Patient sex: M
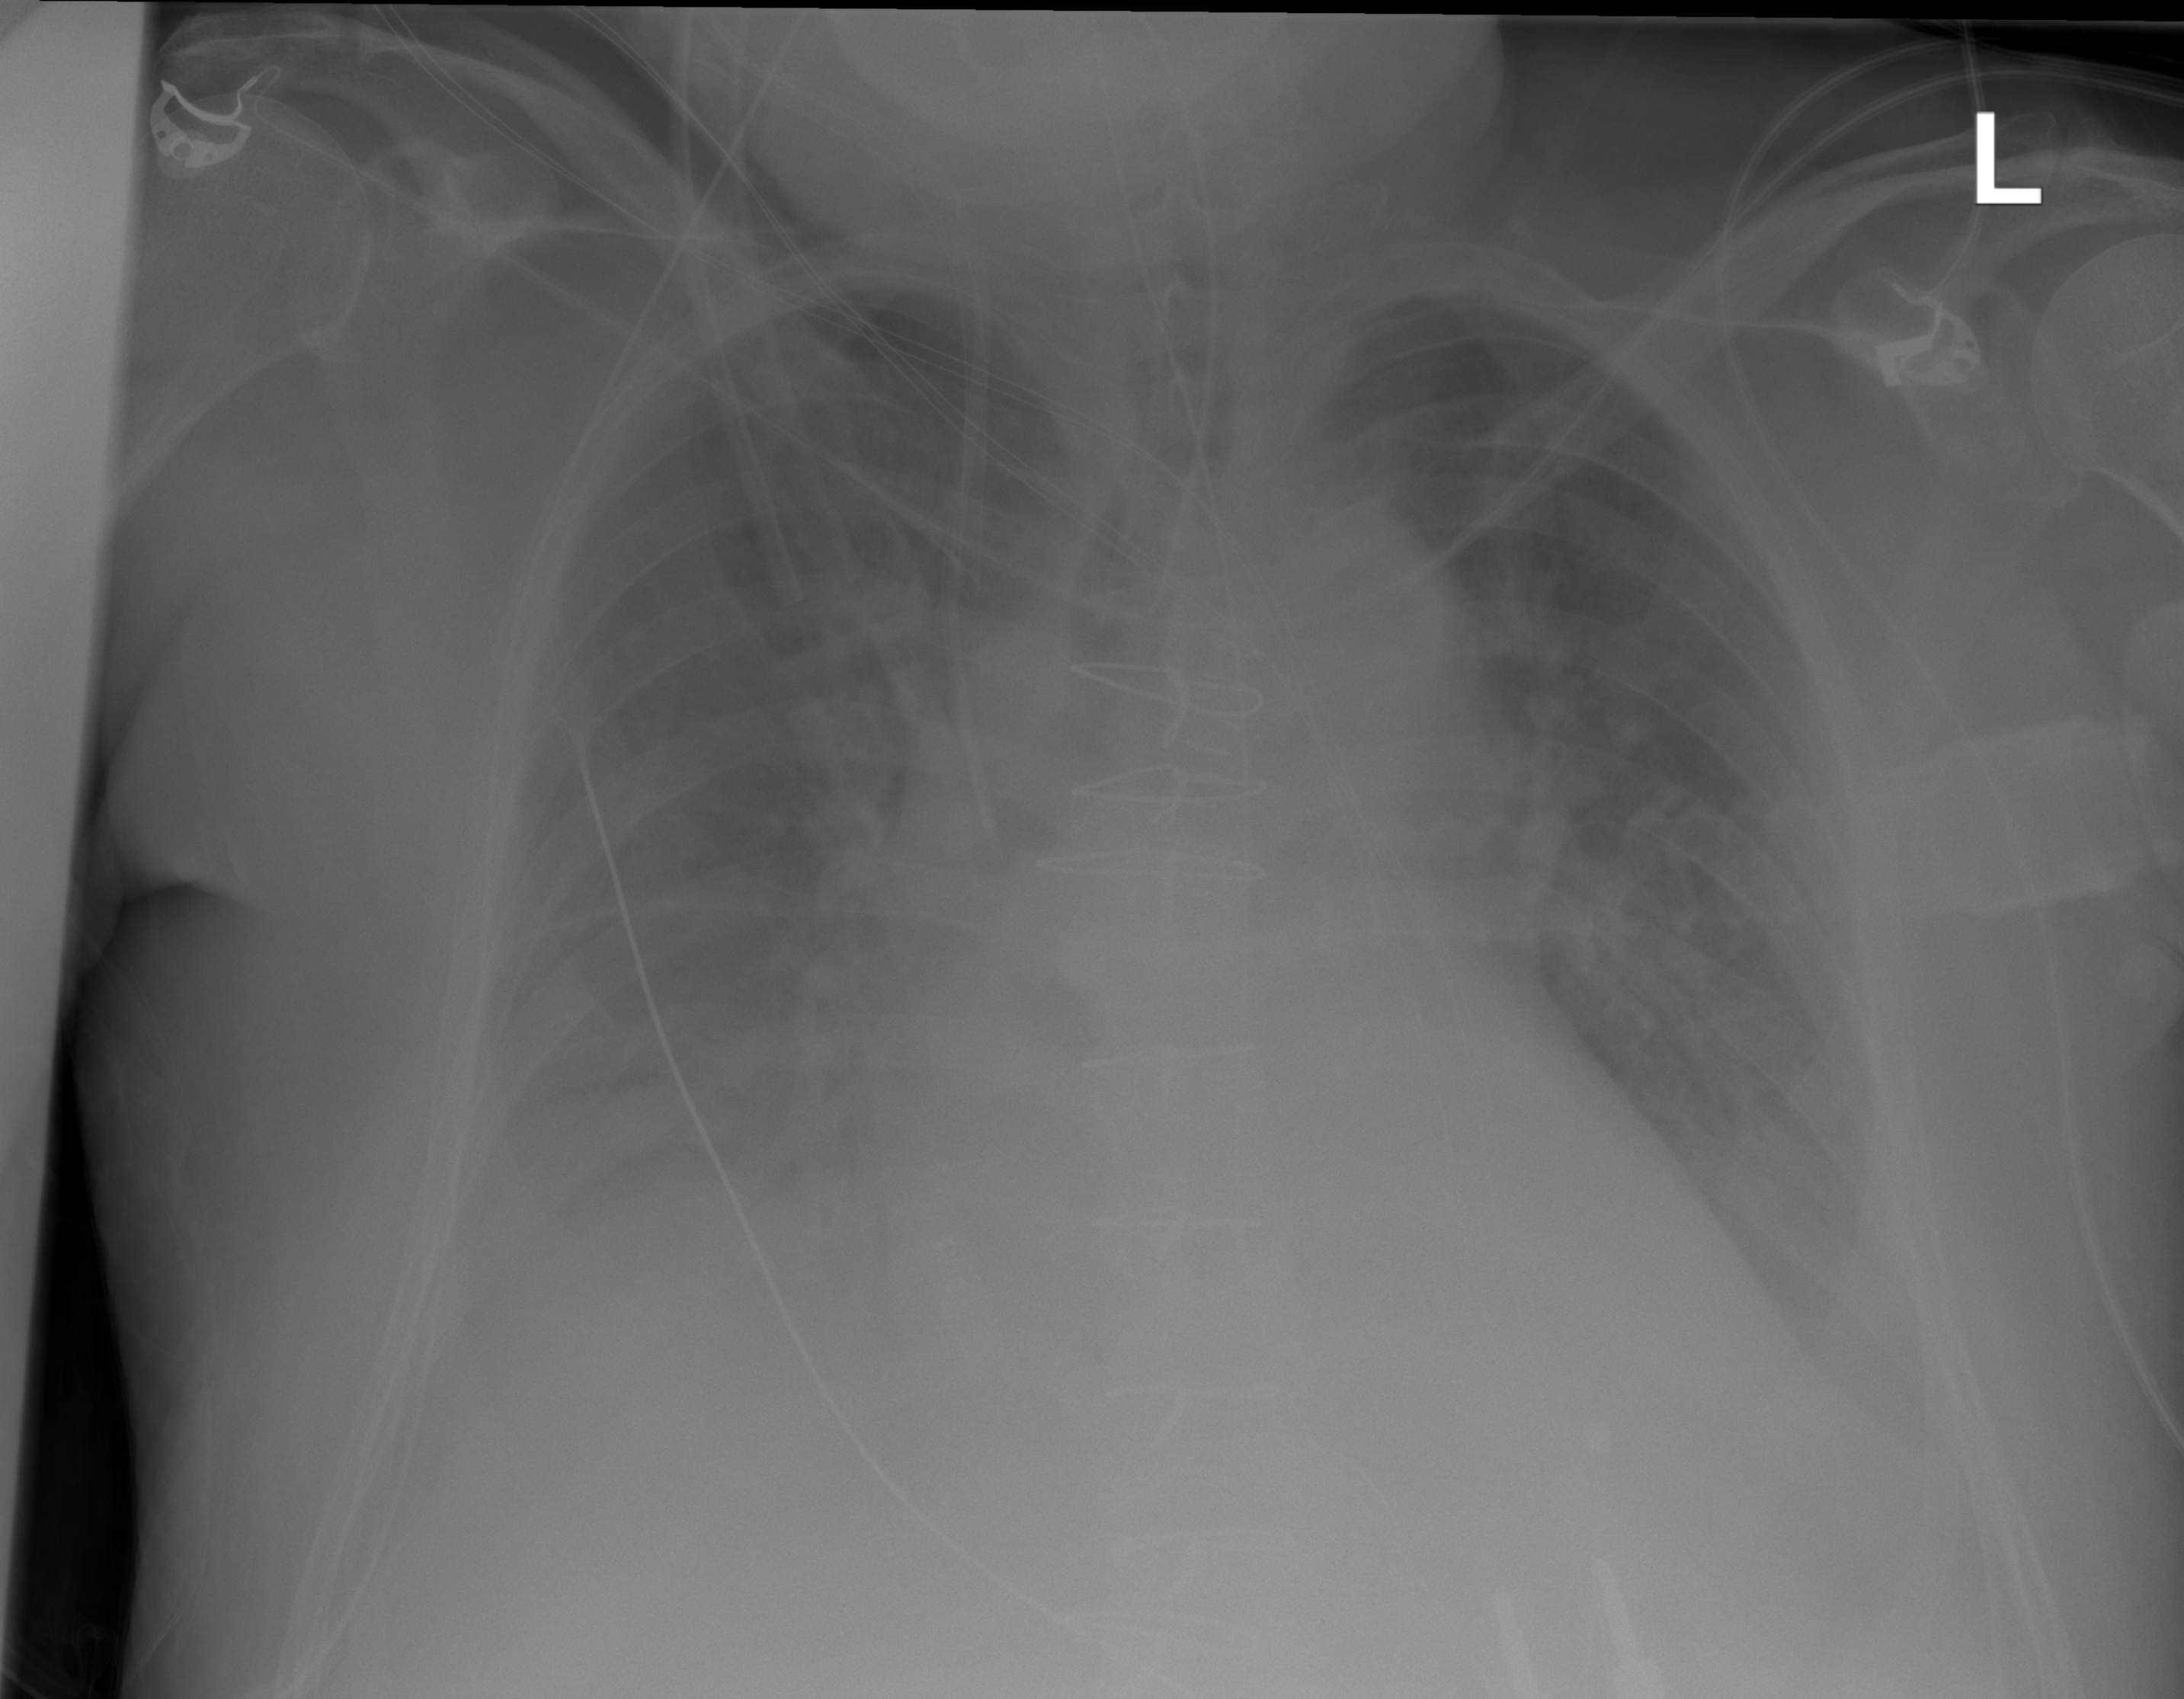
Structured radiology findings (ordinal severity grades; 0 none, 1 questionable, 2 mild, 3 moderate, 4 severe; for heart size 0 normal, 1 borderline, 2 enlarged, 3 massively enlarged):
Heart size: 2
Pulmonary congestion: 2
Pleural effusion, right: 3
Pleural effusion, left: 2
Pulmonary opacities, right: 0
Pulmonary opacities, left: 0
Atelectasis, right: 3
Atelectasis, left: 0